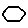
Label: hexagon